Question: 'println("queryNotification.recordFields.keys: \(queryNotification.recordFields?.keys)")'
I do not catch how it this log possible? If I get a notification that record was updated, than I need at least one field that was changed, isn't it? Btw I am changing one field on an other device, so I do not see the reason why 'recordFields' is nil, it should have at least one key-value.

'''
enum CKQueryNotificationReason : Int {
case RecordCreated
case RecordUpdated
case RecordDeleted
}
'''
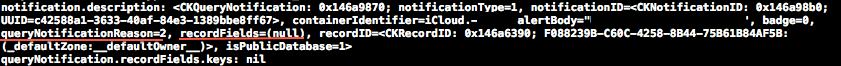
Answer: Need to set 'desiredKeys' when subscription being created.
'subscription.notificationInfo.desiredKeys = ["neededField"]'